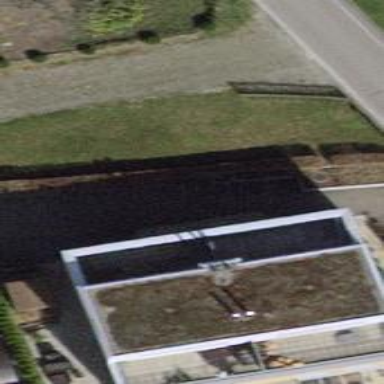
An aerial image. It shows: Terrace building.